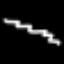
Label: squiggle